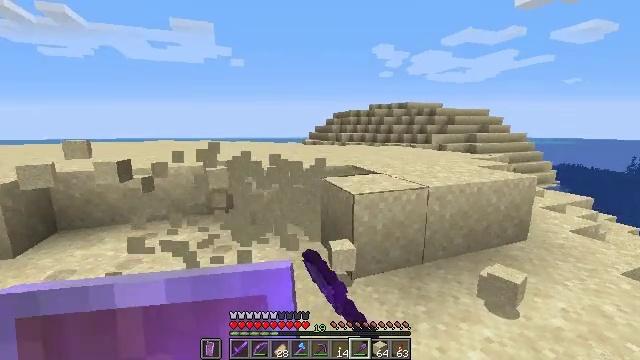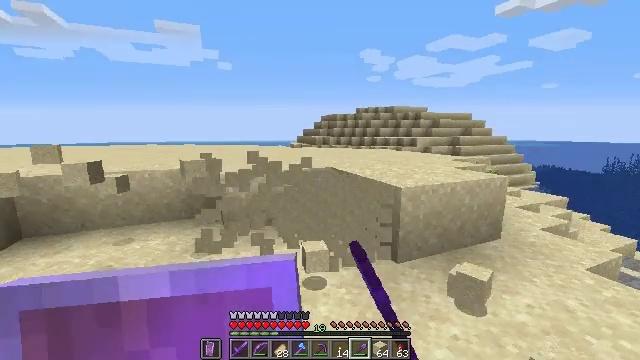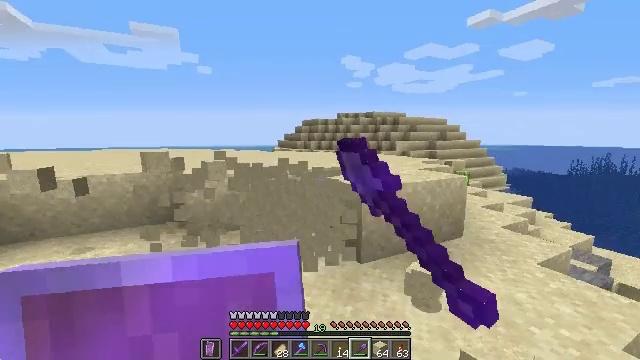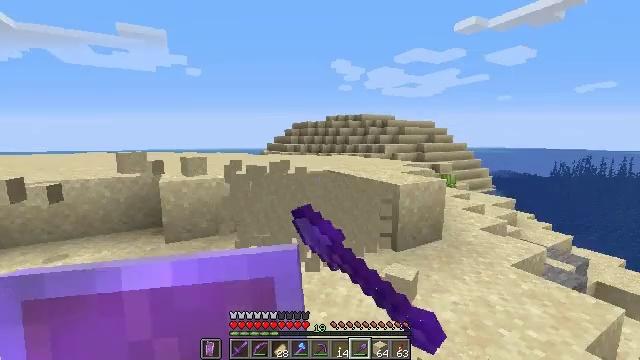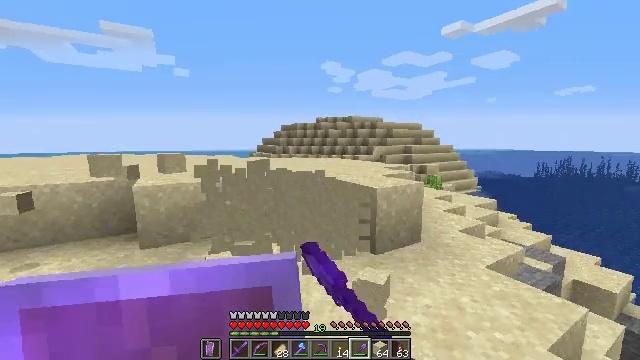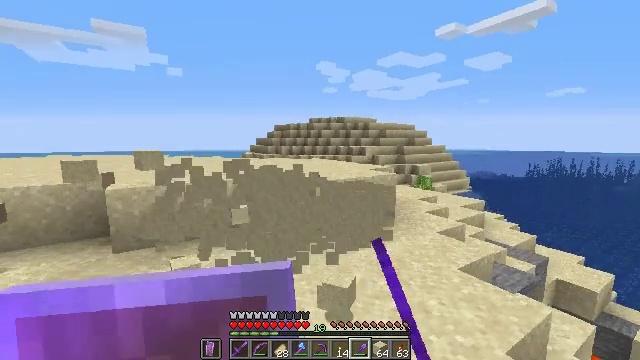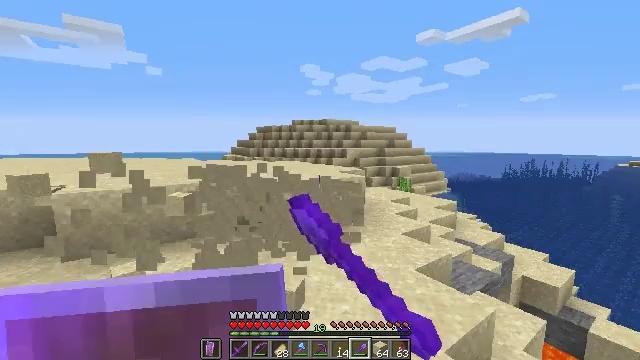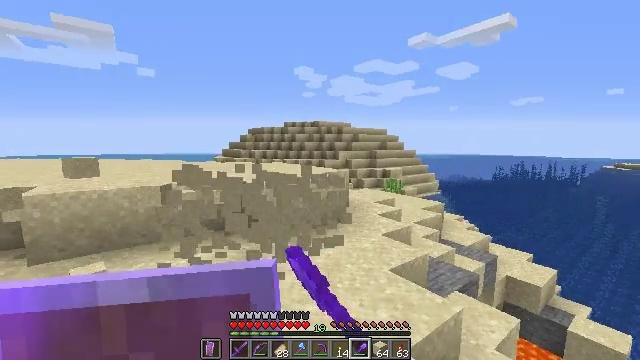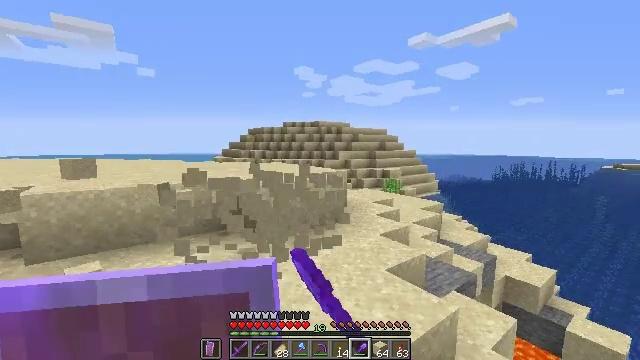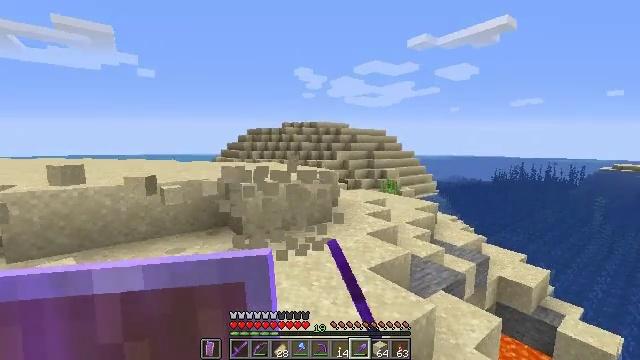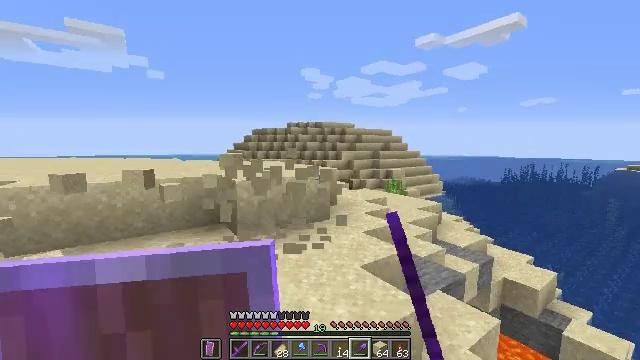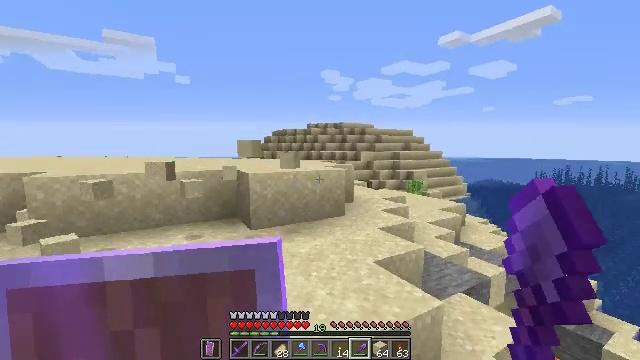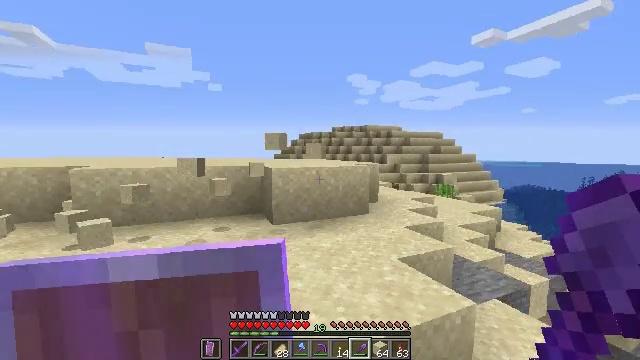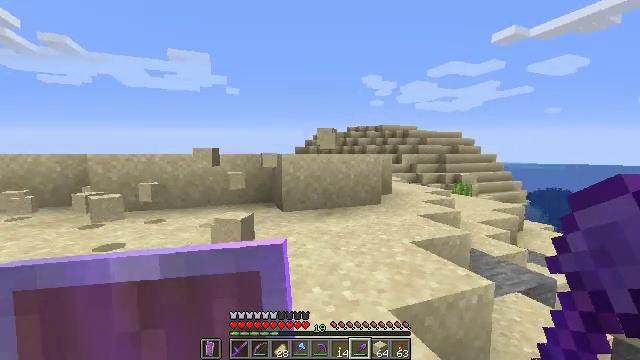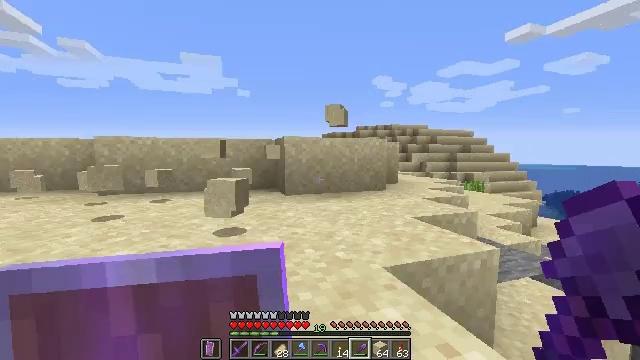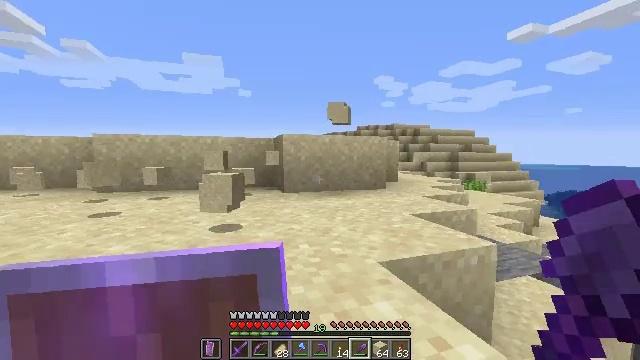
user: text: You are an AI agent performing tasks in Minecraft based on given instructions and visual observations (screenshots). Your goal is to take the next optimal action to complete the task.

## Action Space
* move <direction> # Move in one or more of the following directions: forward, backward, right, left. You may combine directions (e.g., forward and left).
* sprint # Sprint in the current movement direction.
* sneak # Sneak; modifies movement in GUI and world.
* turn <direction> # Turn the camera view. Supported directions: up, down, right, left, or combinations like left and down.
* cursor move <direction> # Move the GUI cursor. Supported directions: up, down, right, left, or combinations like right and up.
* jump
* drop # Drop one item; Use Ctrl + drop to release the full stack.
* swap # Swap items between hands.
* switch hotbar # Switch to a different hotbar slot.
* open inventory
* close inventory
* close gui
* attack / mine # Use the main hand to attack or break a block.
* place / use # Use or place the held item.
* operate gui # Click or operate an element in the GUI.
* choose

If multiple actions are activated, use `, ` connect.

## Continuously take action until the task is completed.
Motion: motion action
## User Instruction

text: Attack the ground to gather sand.
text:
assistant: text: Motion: move right, turn right, attack / mine
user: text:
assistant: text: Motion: move right, turn right, attack / mine
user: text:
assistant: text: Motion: move right, turn right, attack / mine
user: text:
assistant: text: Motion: move right, turn right, attack / mine
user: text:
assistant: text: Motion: move right, turn right, attack / mine
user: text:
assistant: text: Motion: move right, turn right, attack / mine
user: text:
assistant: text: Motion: move right, turn right, attack / mine
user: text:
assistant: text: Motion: move right, attack / mine
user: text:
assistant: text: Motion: move right, attack / mine
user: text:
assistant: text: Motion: move forward, turn left, attack / mine
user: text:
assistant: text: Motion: move forward, turn left, attack / mine
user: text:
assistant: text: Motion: move forward, turn left, attack / mine
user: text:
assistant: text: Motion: move forward, turn left, attack / mine
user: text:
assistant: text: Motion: move forward, turn left, attack / mine
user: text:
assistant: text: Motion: move forward and move left, attack / mine
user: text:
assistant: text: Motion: move forward and move left, attack / mine
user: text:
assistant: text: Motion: move forward and move left, turn left, attack / mine
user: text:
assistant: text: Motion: move forward and move left, attack / mine
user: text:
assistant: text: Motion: move forward and move left, turn left, attack / mine
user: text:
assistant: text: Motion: move forward and move left, attack / mine
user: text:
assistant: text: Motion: move forward and move left, attack / mine
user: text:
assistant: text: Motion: move forward
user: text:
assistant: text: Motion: no_op
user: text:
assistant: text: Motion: turn left
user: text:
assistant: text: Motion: turn left
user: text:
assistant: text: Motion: move forward, turn left
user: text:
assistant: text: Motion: move forward
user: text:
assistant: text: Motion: move forward, jump
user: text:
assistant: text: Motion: move forward, jump
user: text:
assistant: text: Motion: move forward, turn right and down, jump